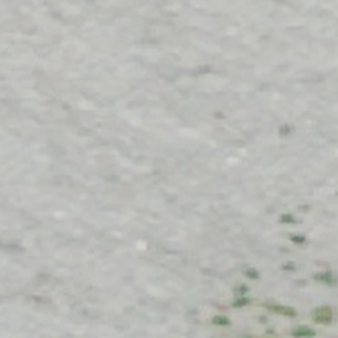
Label: other